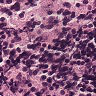
Metastatic tissue present: no